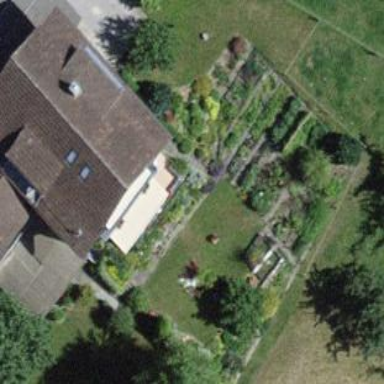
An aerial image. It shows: Garden that is leisure land.